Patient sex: M
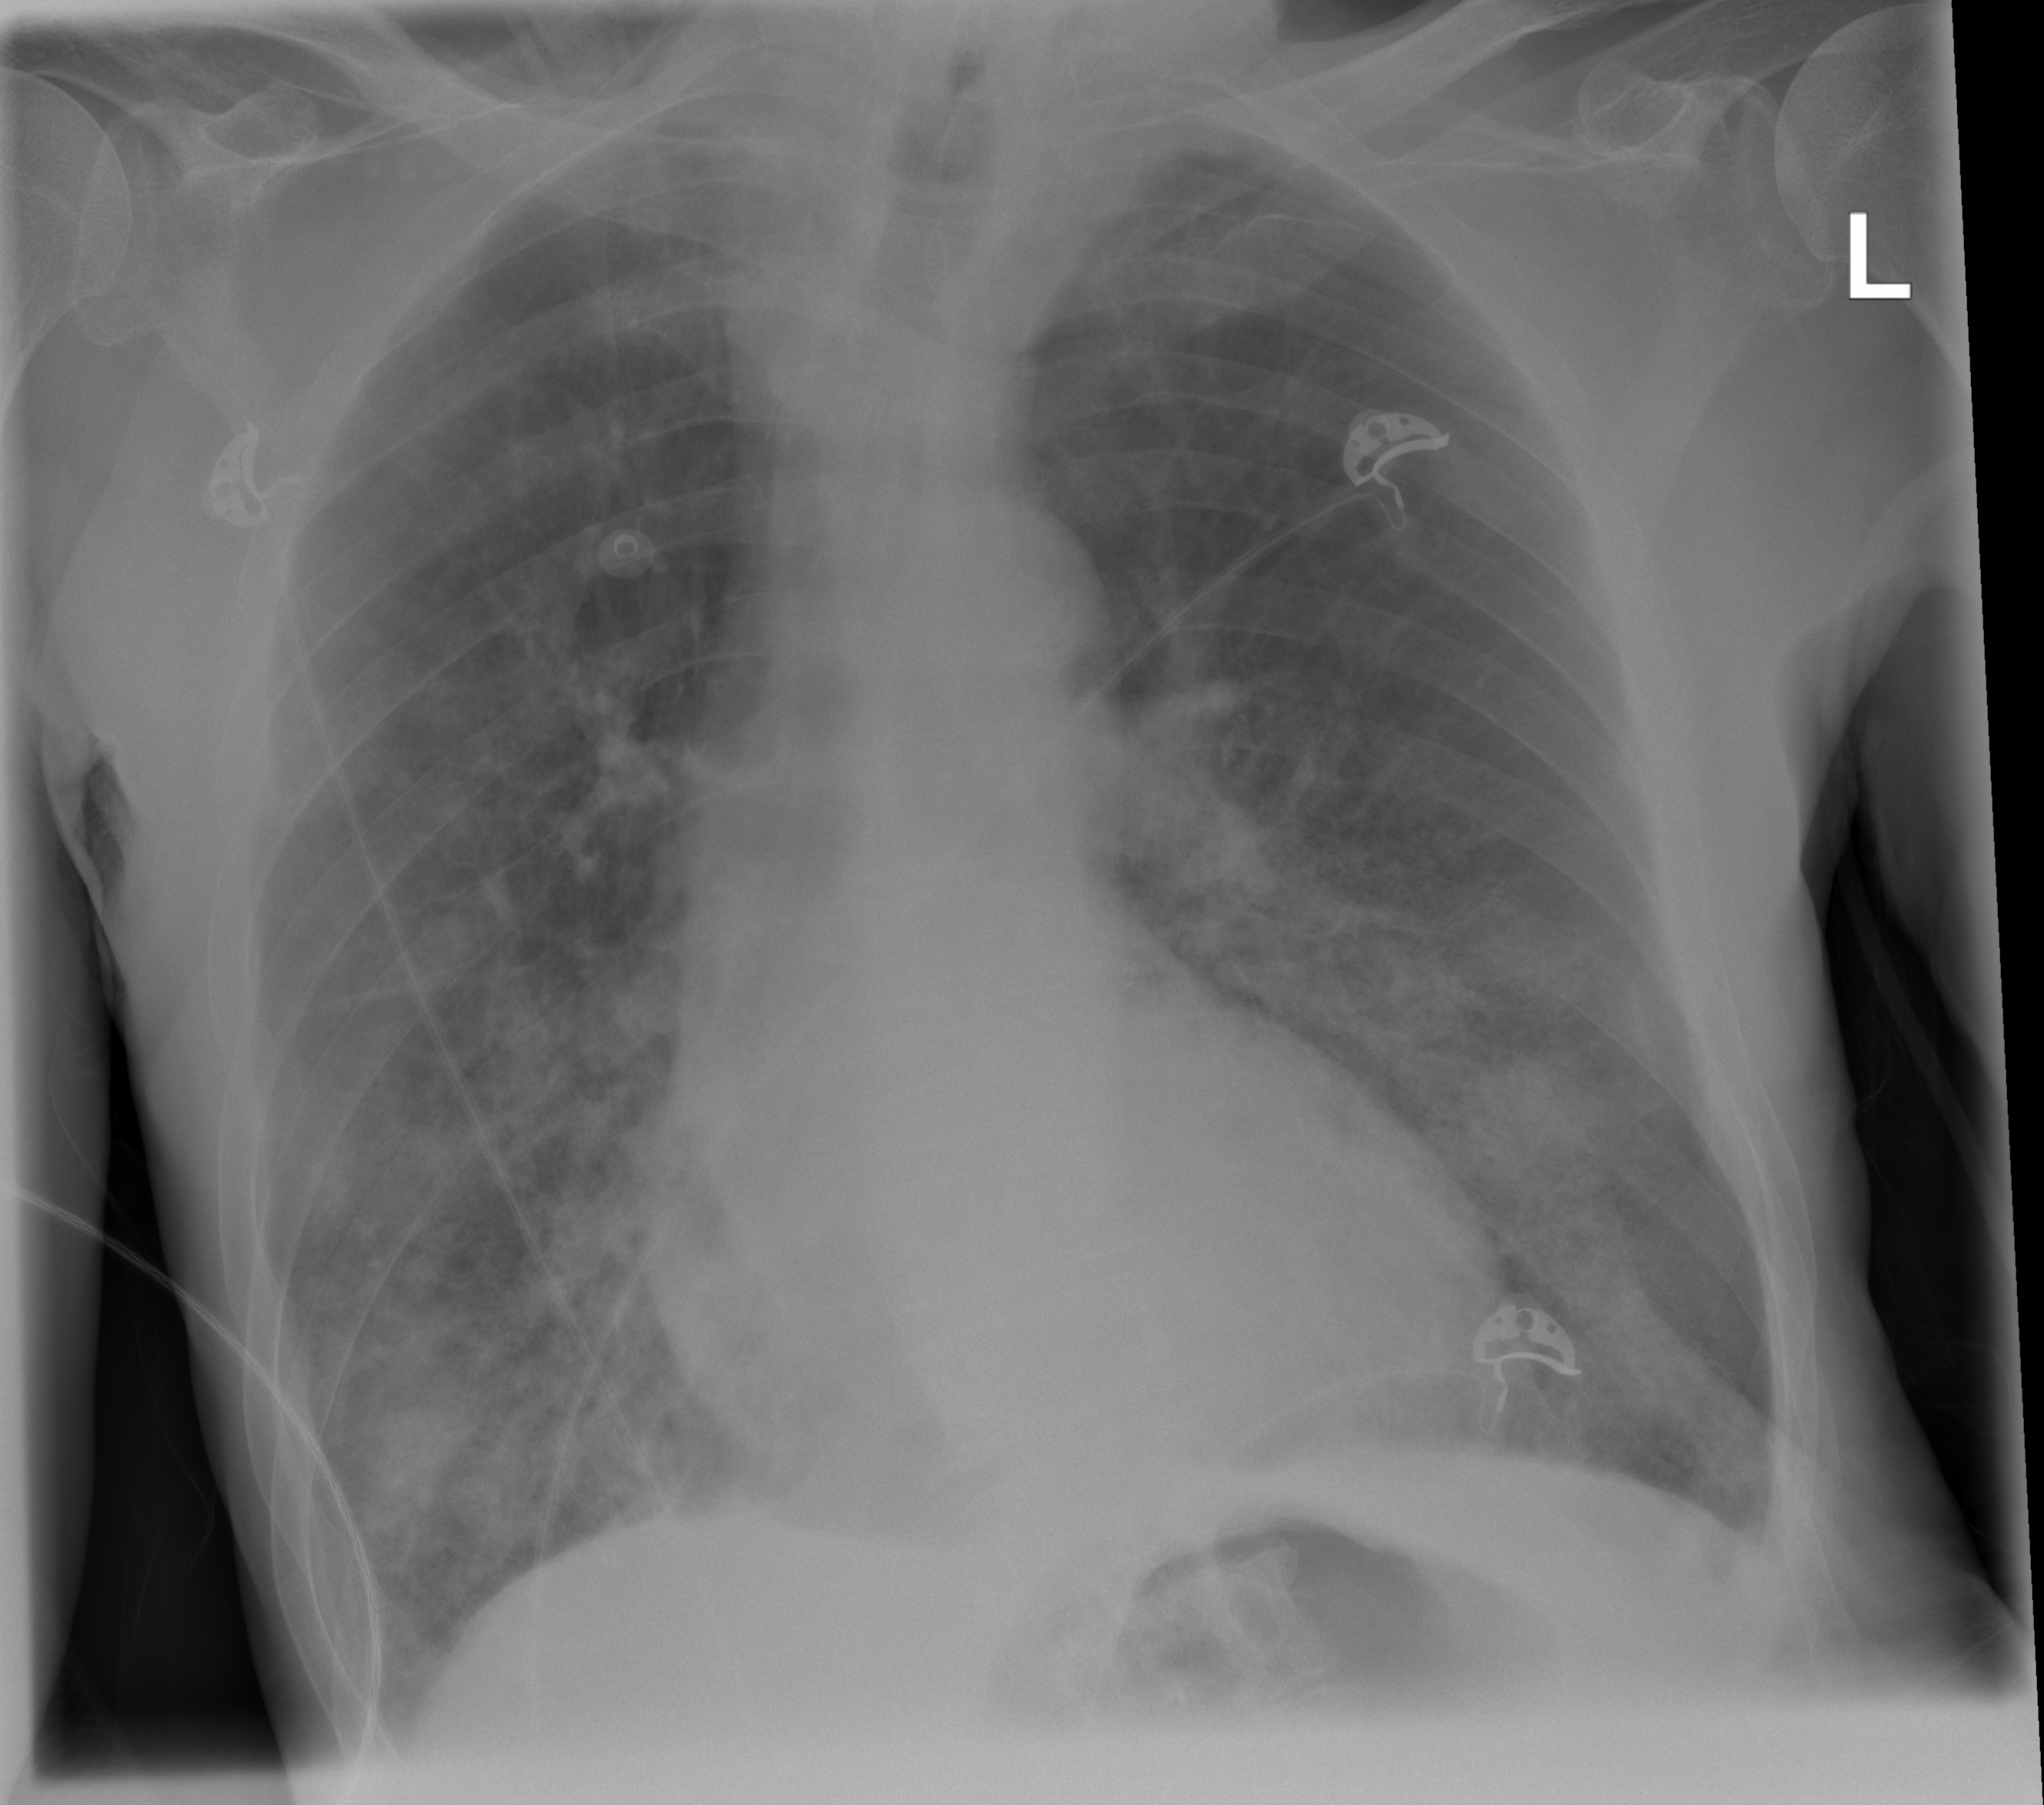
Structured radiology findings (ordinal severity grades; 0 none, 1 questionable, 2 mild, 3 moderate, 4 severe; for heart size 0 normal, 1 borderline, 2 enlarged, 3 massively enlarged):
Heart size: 1
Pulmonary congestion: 0
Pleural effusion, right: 0
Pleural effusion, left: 0
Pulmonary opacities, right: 3
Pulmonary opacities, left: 3
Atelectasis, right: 0
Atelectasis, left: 0